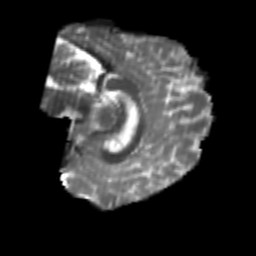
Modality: T2w
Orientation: sagittal
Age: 24
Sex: male
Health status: healthy
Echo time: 0.074 s